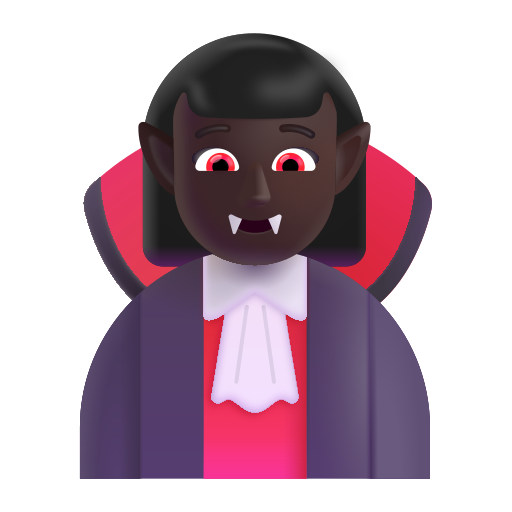
woman vampire color dark